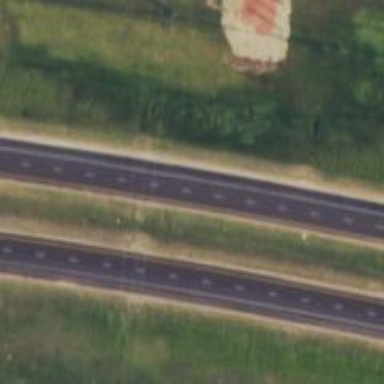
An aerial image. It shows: Asphalt motorway.